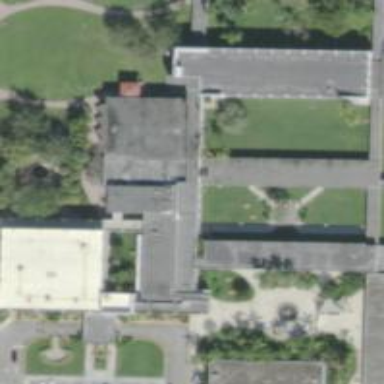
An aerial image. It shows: College building.